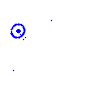
Particle: proton